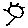
Label: sun